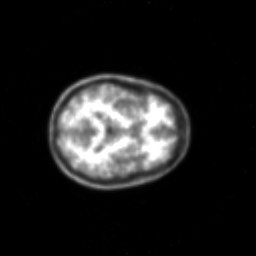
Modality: PET
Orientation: axial
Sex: female
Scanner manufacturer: siemens